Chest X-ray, PA view. Patient: 68 years old, sex F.
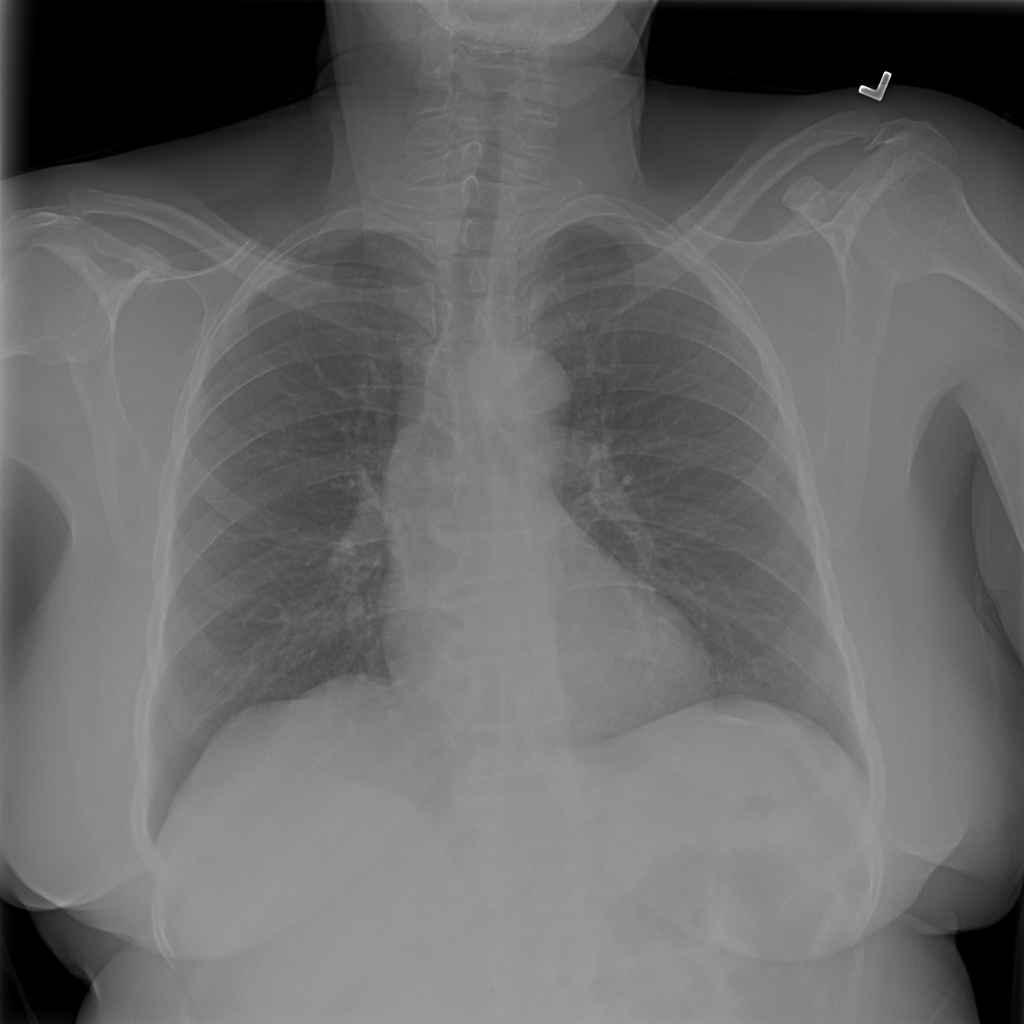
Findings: No Finding